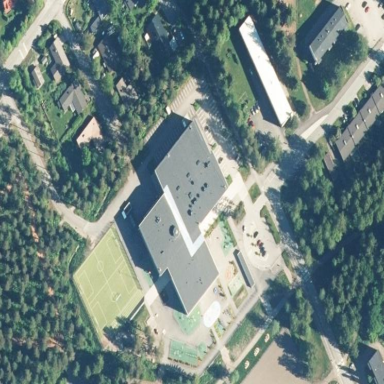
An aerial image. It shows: School.